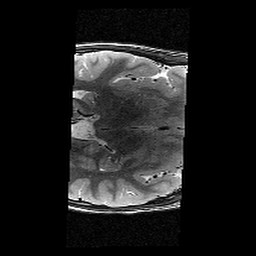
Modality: T2w
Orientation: axial
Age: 11
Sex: male
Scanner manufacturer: siemens
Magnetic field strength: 3 T
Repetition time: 9.23 s
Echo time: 0.067 s